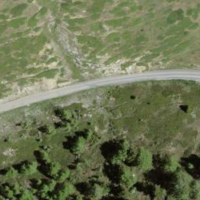
EUNIS habitat code: 26
Species observed at this site:
Tettigonia viridissima
Dactylorhiza sambucina